Question: I have a dataframe in which some states are characterized by two variables. Briefly you can think of every row as a vector of (state,var1,var2). I want to map states using googleVis package. My approach is to use markers whose size and color represent var1 and var2 respectively. I can be able to only represent one variable using the following code:
'''
require(googleVis)
map <- gvisGeoMap(df_by_state, locationvar = 'state',
numvar = 'var1',
options = list(dataMode = 'markers',
region = 'US'))
plot(map)
'''
The above code generates a map with markers.

However the size and color of the marker both represent the SAME variable, var1. How can I proceed to represent var2 in the color of the markers while var1 is encoded in the size?
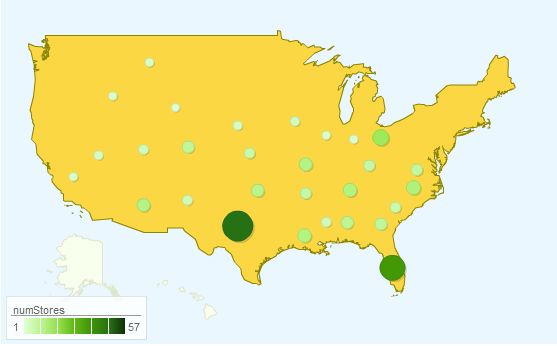
Answer: I was able to do it using gvisGeoChart instead
'''
map <- gvisGeoChart(df, locationvar = 'state',
colorvar = 'var1', sizevar = 'var2',
options = list(region = 'US',displayMode = 'markers'))
plot(map)
'''

However, if you still know how to do it with gvisGeoMap, I will appreciate that.
Thank you